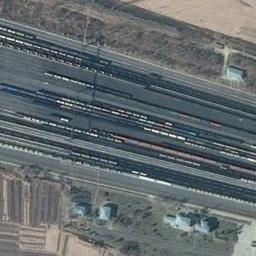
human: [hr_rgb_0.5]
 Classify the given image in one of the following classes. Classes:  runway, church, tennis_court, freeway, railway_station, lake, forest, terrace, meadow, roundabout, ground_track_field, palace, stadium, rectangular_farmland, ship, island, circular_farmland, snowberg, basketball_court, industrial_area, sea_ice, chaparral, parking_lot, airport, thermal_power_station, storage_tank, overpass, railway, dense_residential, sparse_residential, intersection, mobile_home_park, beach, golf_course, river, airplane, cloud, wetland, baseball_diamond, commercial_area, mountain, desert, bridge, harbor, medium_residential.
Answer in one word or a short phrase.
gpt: railway